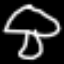
Label: mushroom